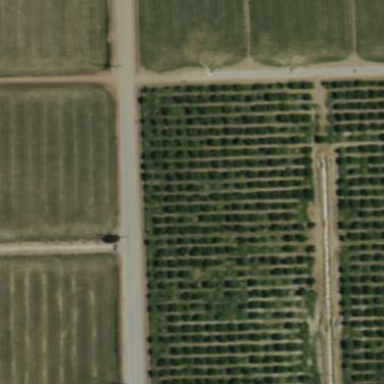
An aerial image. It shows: Orchard.